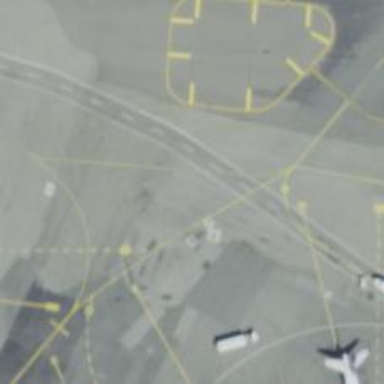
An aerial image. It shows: View of taxiway at the airport.